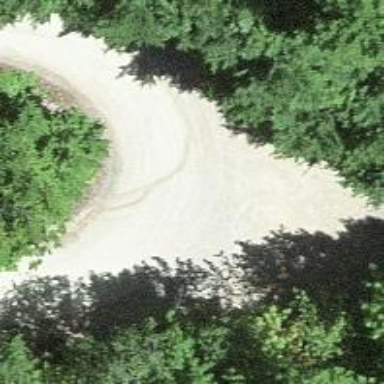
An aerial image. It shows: Unpaved unclassified road.